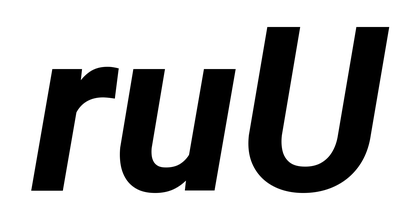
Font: Roboto-Italic_Bold_Italic